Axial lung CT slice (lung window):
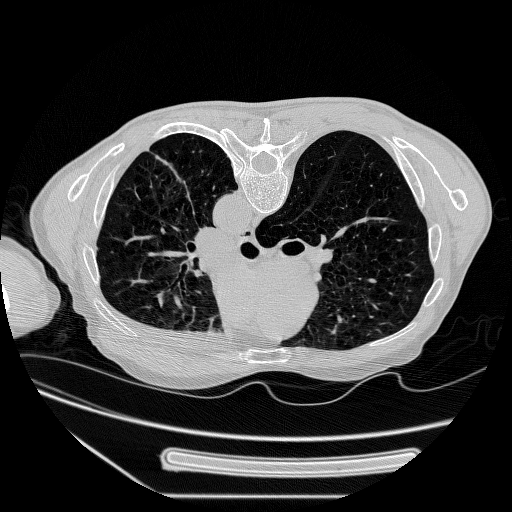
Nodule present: no